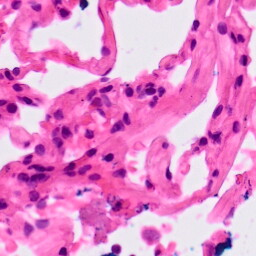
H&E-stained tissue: Lung